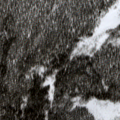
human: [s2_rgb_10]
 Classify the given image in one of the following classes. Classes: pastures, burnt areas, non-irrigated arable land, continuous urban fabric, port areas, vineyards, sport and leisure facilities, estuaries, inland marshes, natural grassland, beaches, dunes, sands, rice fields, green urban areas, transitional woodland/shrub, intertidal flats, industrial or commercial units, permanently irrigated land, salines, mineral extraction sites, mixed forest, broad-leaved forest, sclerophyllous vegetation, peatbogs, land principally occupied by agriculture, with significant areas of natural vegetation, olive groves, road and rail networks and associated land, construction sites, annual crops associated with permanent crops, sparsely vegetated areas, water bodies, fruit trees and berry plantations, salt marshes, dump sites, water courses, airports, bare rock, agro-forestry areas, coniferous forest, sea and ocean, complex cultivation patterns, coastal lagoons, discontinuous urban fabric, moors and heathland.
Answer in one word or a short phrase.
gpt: coniferous forest